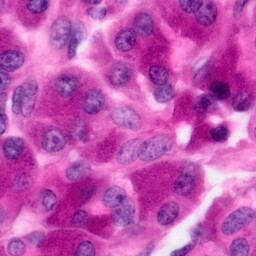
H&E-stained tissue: Pancreatic